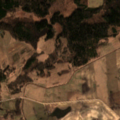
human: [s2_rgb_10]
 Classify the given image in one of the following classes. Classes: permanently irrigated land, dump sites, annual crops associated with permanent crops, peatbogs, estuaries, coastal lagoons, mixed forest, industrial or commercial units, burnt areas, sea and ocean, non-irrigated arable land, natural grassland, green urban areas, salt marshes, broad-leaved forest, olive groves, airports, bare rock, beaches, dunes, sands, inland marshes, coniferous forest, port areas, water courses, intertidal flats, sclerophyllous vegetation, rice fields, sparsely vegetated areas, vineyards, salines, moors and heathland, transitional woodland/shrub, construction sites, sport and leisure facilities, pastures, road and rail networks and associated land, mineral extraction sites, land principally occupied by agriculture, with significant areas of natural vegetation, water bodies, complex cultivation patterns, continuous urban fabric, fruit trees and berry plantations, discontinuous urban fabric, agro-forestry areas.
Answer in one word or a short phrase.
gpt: non-irrigated arable land, complex cultivation patterns, land principally occupied by agriculture, with significant areas of natural vegetation, mixed forest, transitional woodland/shrub